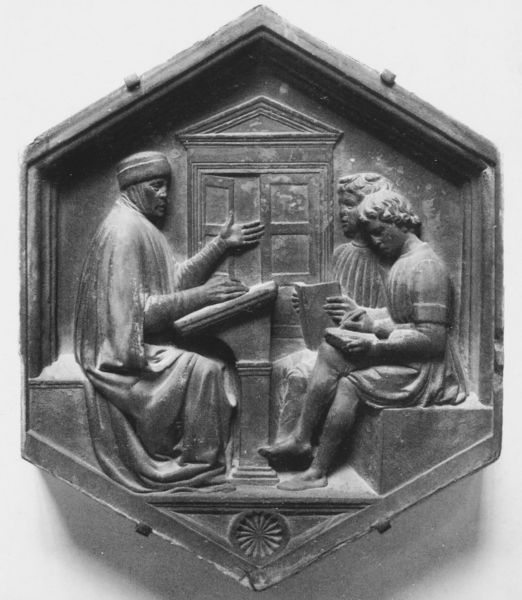
Titel: Reliefs vom Campanile des Doms
Künstler: Luca della Robbia
Institution: Florenz, Museo dell’Opera del Duomo
Schlagwörter: fuß, hand, mann, sitzen, fenster, grau, hut, tür, jung, mütze, architektur, stein, haare, renaissance, kinder, relief, bücher, schrank, italien, lehrer, schule, unterricht, jungen, knaben, bank, rad, junge, buch, entwurf, pult, rosette, florenz, gelehrter, studierzimmer, schüler, beichte, sechseck, erklärung, lehren, hektagon, unterriccht